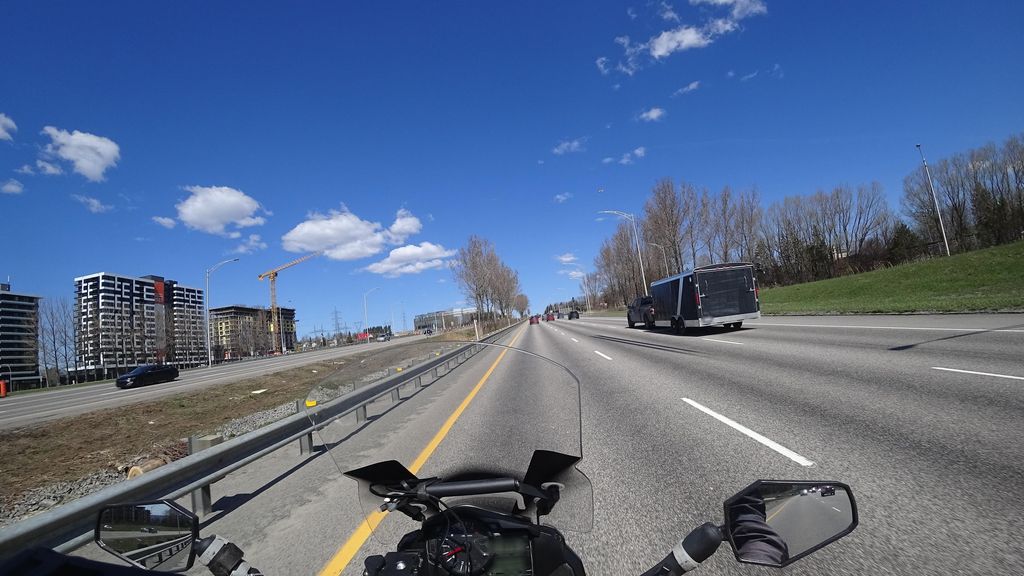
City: quebec_city